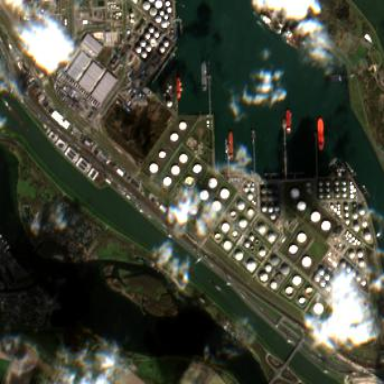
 specifically handling liquid bulk cargo."